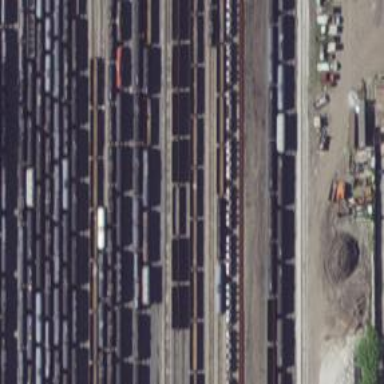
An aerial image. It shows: Manifest railway yard.